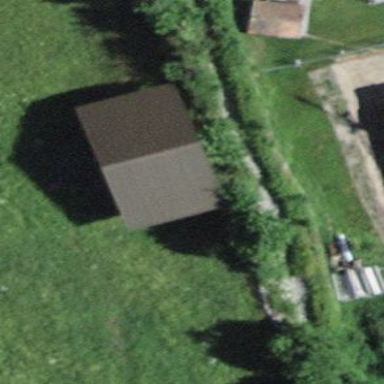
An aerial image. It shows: Rural barn.